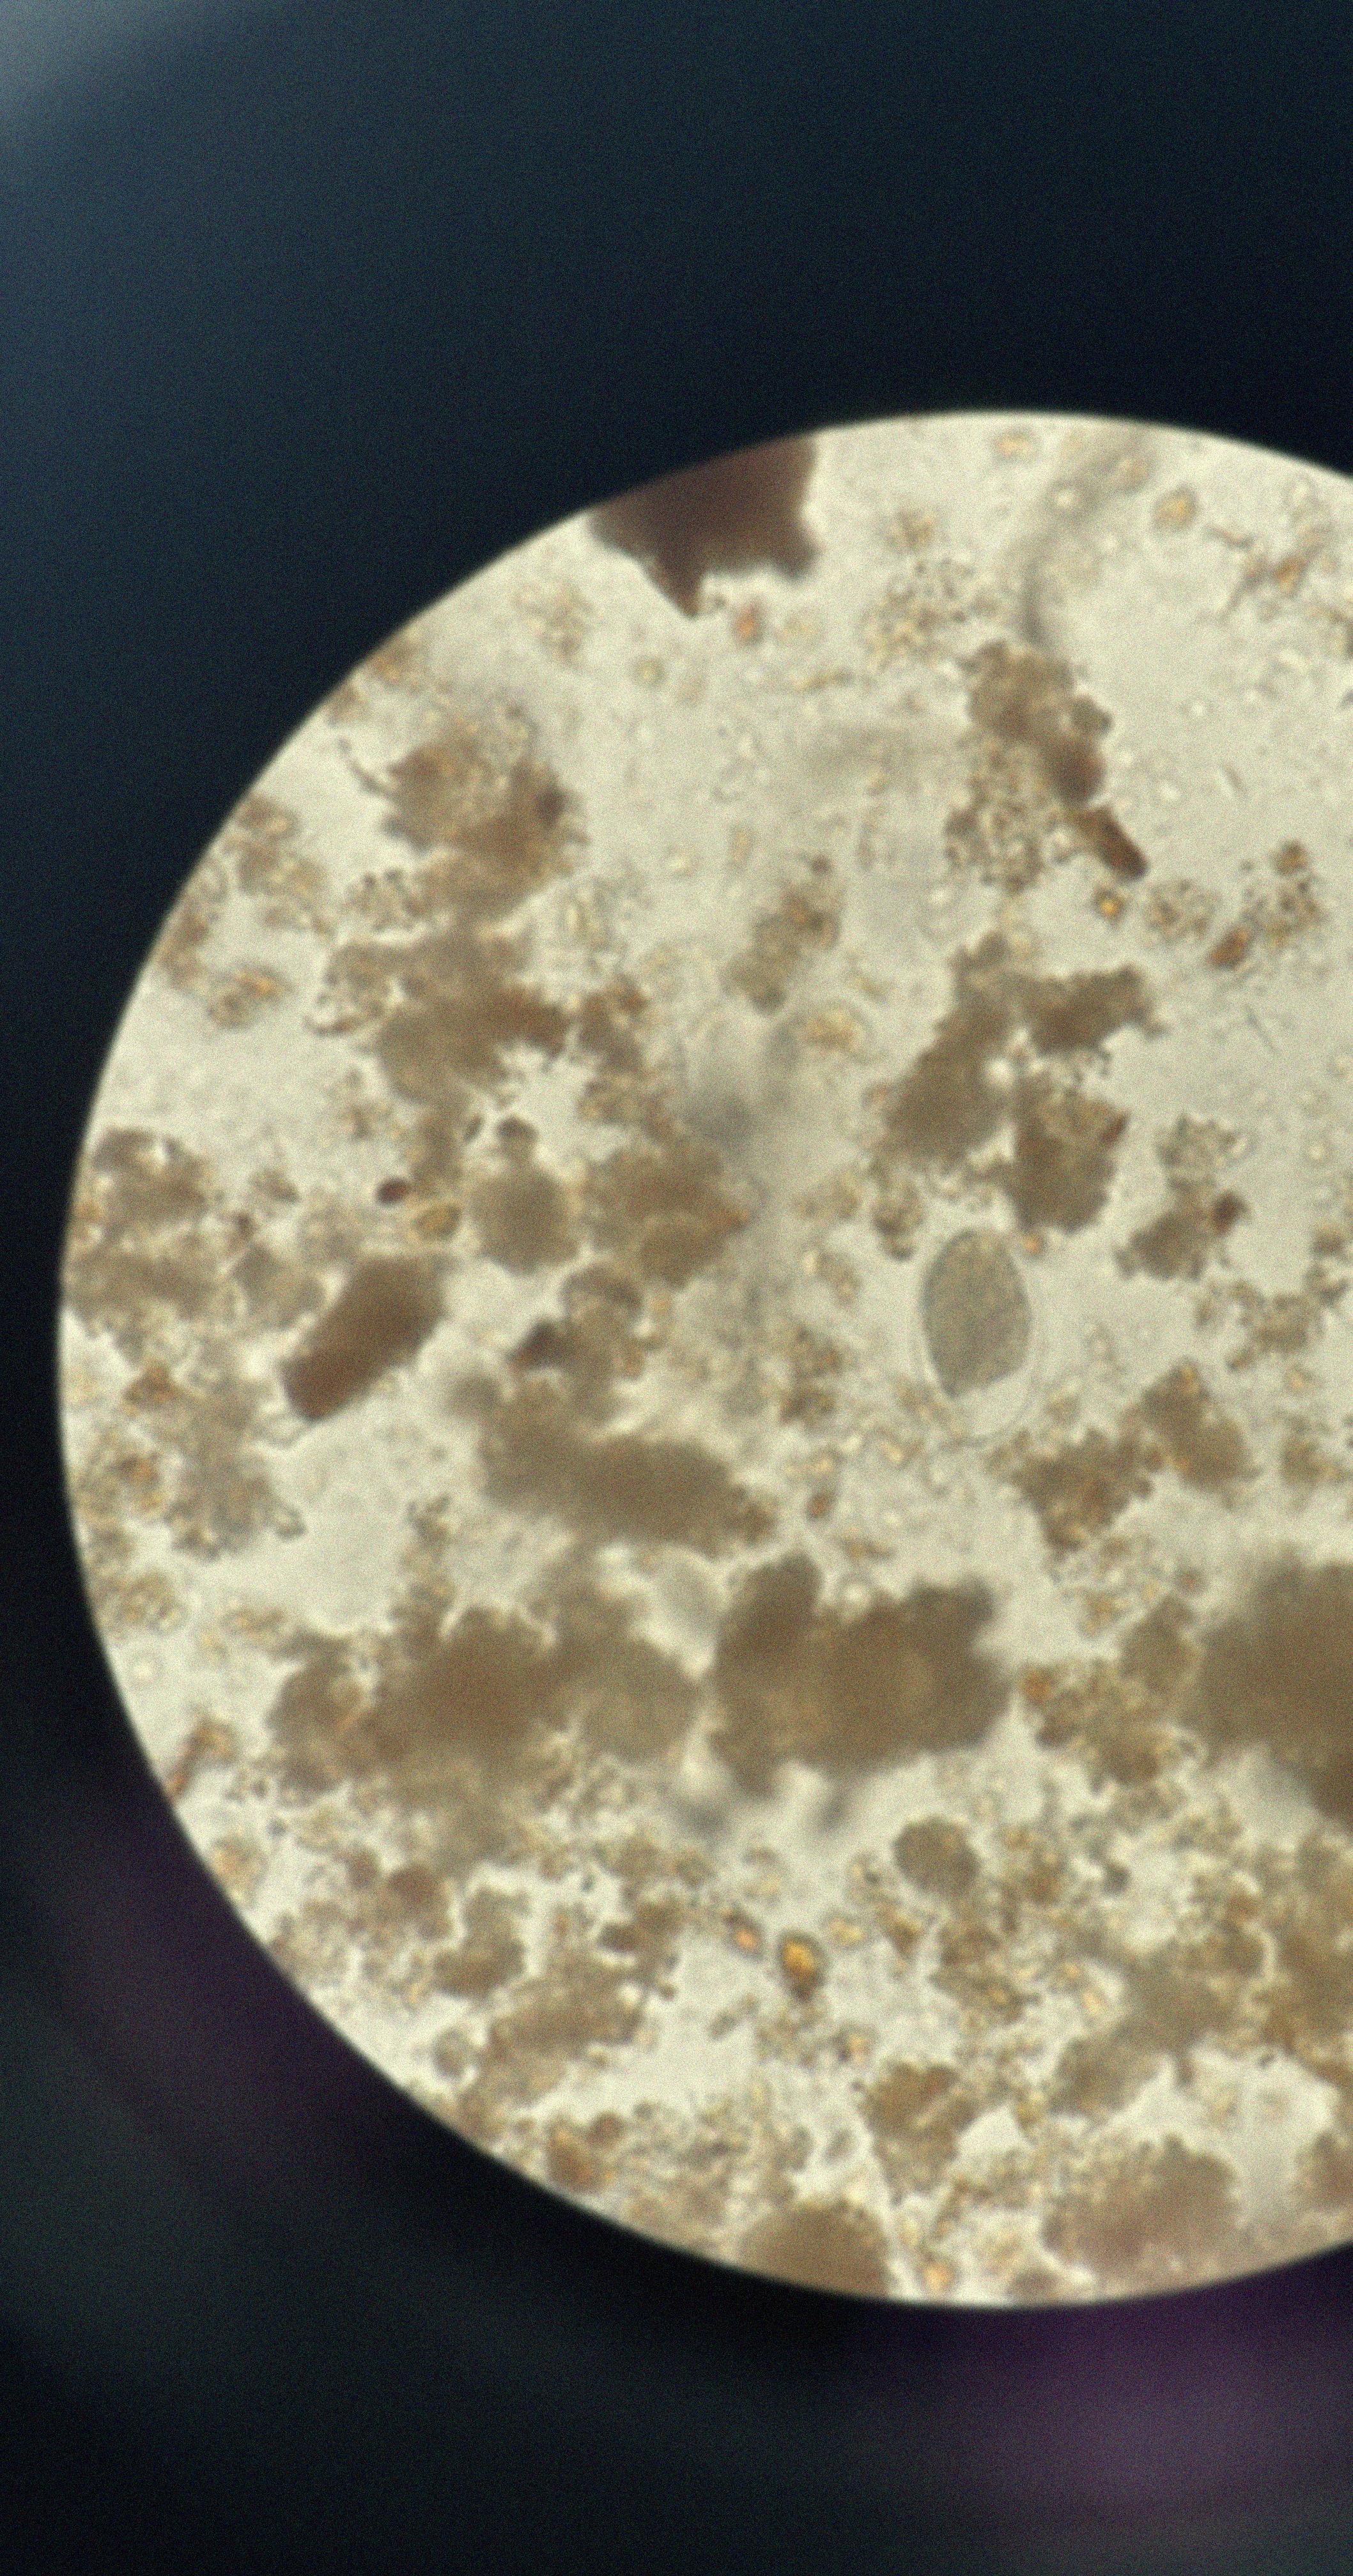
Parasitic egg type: Hookworm egg